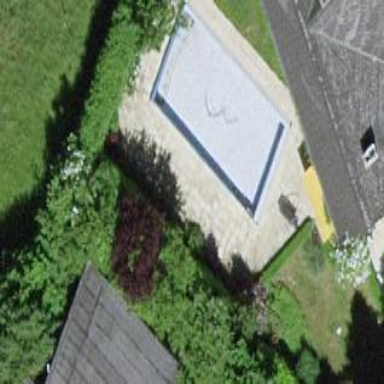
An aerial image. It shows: Swimming pool located in leisure land.